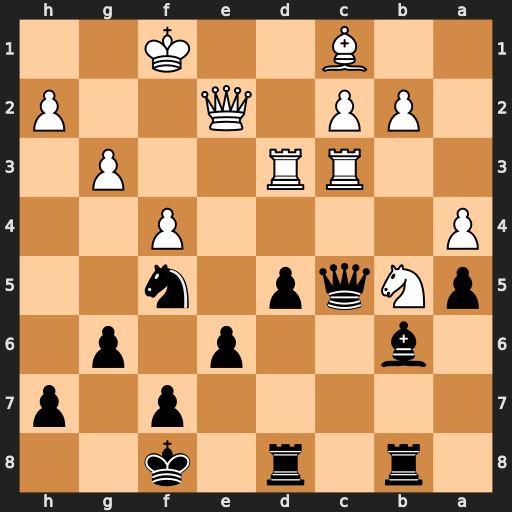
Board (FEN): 1r1r1k2/5p1p/1b2p1p1/pNqp1n2/P4P2/2RR2P1/1PP1Q2P/2B2K2
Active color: b
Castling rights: -
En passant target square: -
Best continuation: Qg1#